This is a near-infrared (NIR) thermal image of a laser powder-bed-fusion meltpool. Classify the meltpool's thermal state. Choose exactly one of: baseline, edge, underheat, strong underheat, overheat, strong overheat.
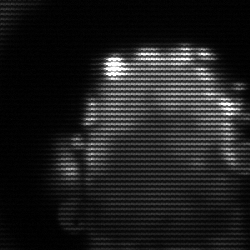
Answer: baseline